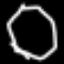
Label: octagon